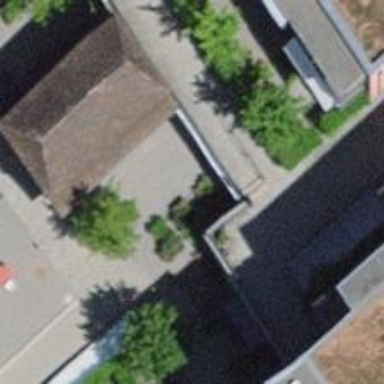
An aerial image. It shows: Service building.